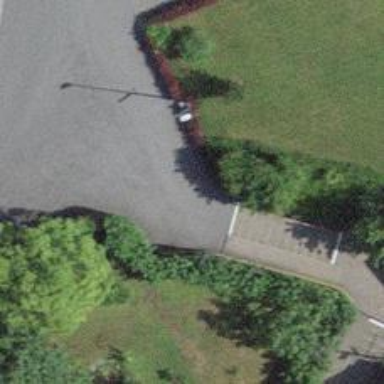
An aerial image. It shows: Set of steps on the road.